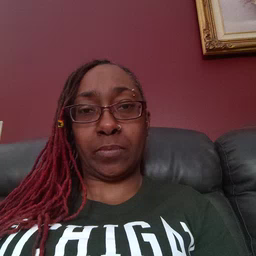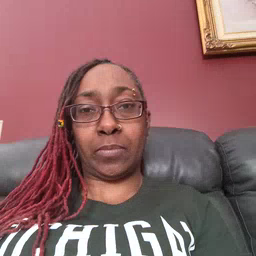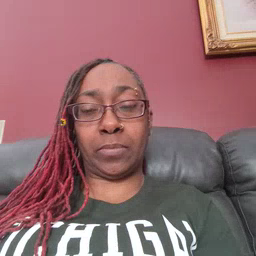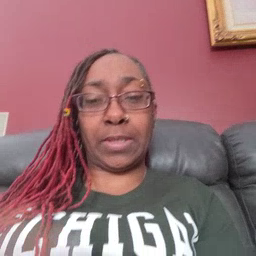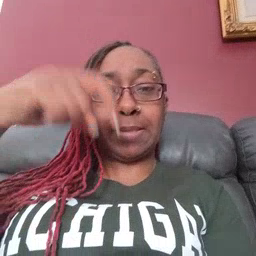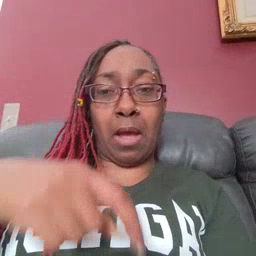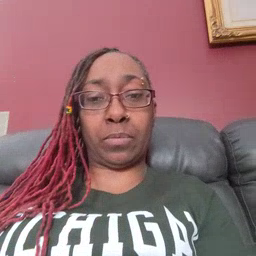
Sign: down